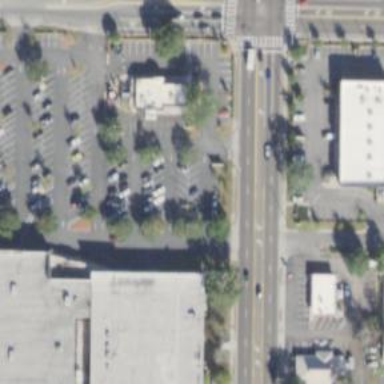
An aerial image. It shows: Parking space.